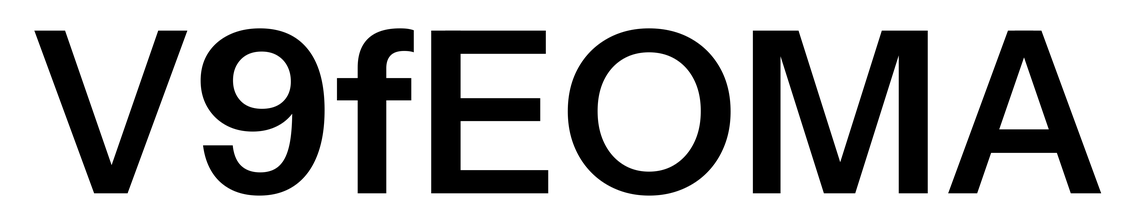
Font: InstrumentSans_SemiBold